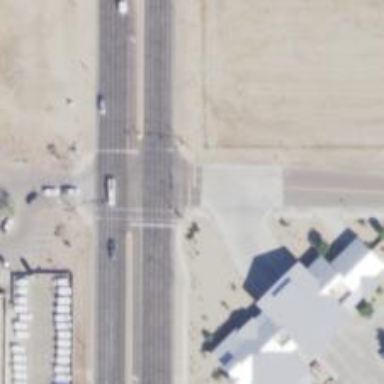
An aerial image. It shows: Solid stop line on the road.